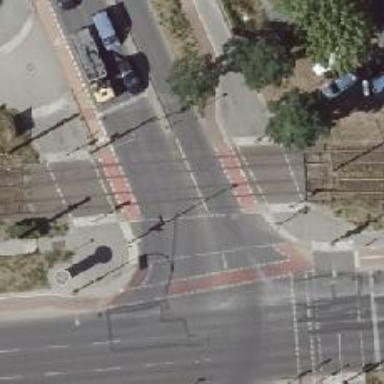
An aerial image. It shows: Tram level crossing on railway.